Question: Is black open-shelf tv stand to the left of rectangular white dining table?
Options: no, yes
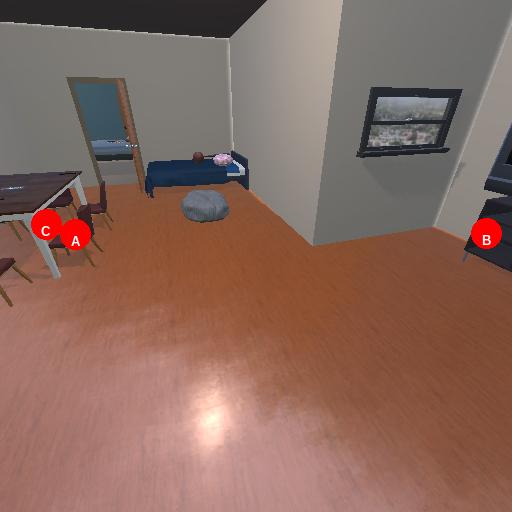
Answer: no